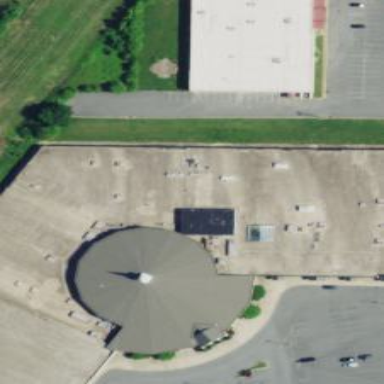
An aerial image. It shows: Building that is place of worship.